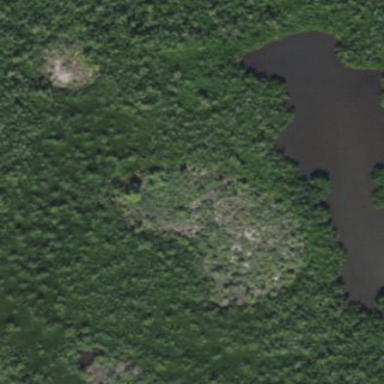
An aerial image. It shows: Wetland area with mangrove vegetation.